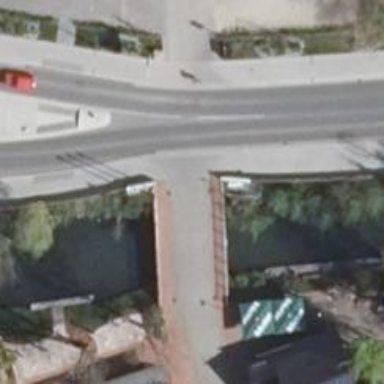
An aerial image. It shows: Bridge over living street.